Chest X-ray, PA view. Patient: 50 years old, sex M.
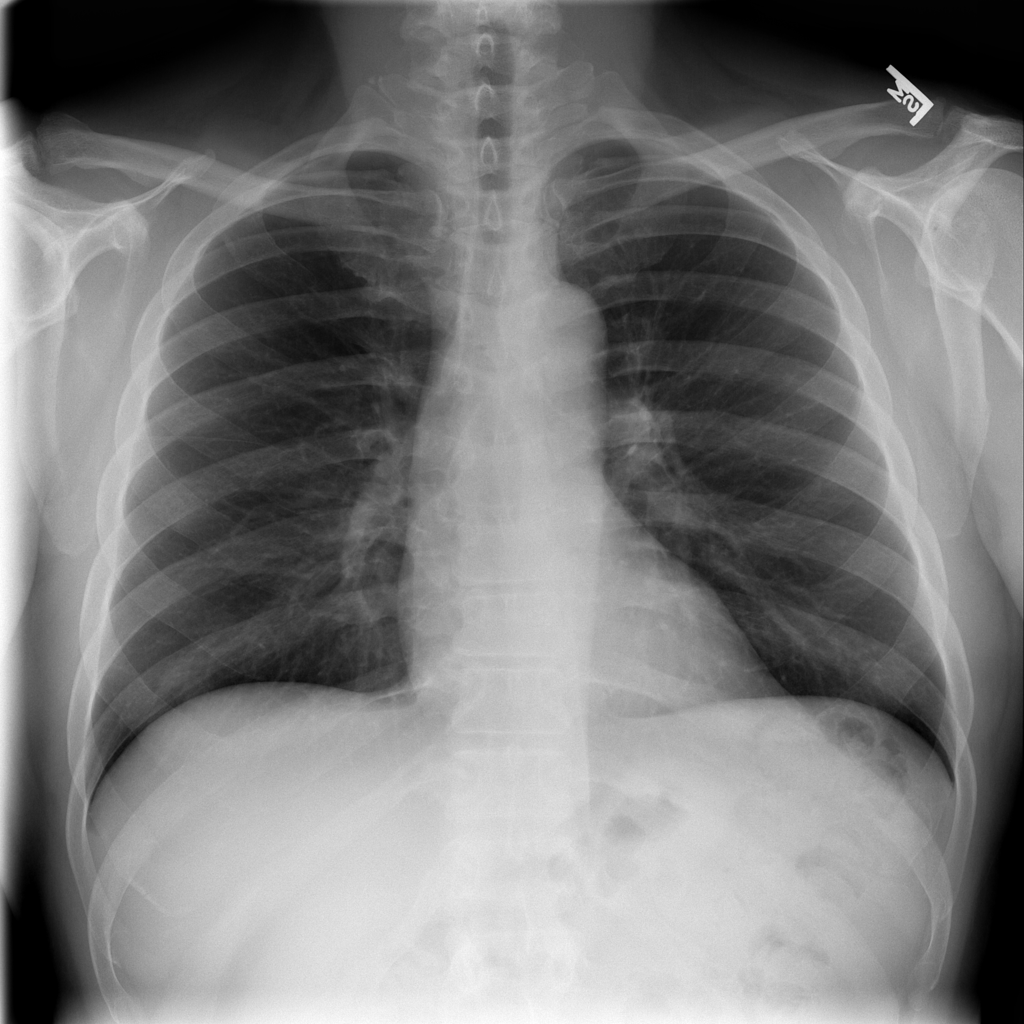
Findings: No Finding